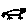
Label: cat